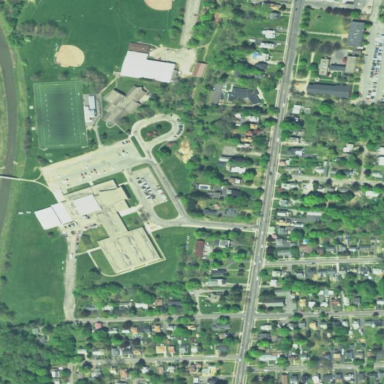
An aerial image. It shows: School.